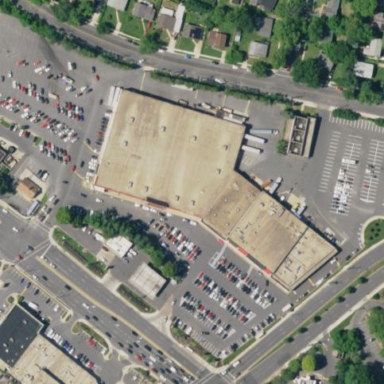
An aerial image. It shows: Retail area.